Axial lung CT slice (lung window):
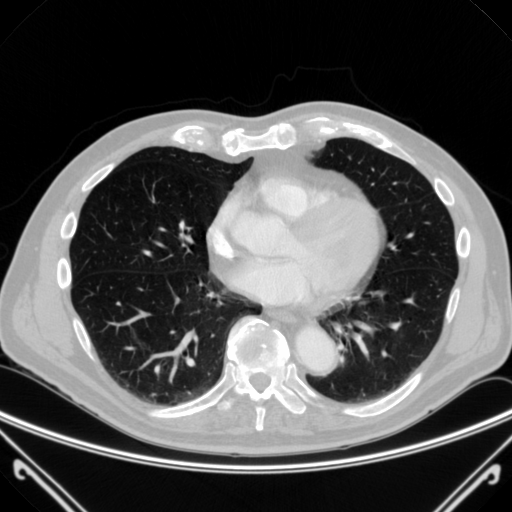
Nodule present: no